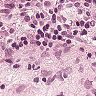
Metastatic tissue present: no